Question: Say
'''
class Animal
{
public Animal()
{
Console.WriteLine("Animal constructor");
}
}
class Dog : Animal
{
public Dog()
{
Console.WriteLine("Dog constructor");
}
}
'''
Now the question is here if I write a code like this
'''
Animal A = new Animal();
'''
a Object is created in the heap and our referrence variable "A" point to that location in the heap.
Now If I write a code like this
'''
Animal B = new Dog();
'''
Then here how does the Referrence B point to the Object Dog?
I am stuck with visual illustration of this concept. many a time I read that "We have an object of type Animal, but it references an object of type Dog". But what does it really mean?
Any elaborate answer would be good. As I am learning few of the .net (OOPS) concept deeply.

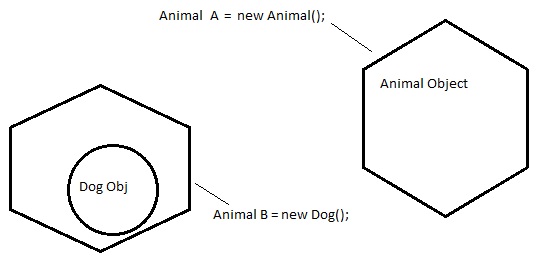
Answer: If you take a look at the classes (not their instances), then I would rather draw the picture like this:

Which means the 'Dog' class has usually more methods and properties than the 'Animal' class (for instance, a dog can 'bark' (method) and has four 'legs' (property)). And of course, additional memory has to be reserved when this class is instantiated. Imagine that the base classes methods and properties are created first, then the derived methods and properties are created in memory:
'''
class Dog : Animal
{
public Dog()
{
legs = 4;
Console.WriteLine("Dog constructor");
}
public int legs { get; private set; }
public void bark()
{
Console.WriteLine("grrrwoof!");
}
}
'''
If you instantiate a 'Dog' and assign it to an 'Animal' reference variable as you did, then this reference can only access the methods an 'Animal' has. Despite of this fact, the entire 'Dog' object is still kept in memory:
'''
Dog d = new Dog();
Animal a = (Animal)d;
'''
In other words, 'd' is able to do the following:
'''
Console.WriteLine(String.Format("Number of legs: {0}", d.legs.ToString()));
d.bark();
'''
but 'a' can't do that, because those "features" are not defined within the 'Animal' class.
What is now important to know is that not all kinds of casts are allowed. It is always allowed to cast from a 'Dog' to an 'Animal', because this is safe, but you can't cast an 'Animal' to a 'Dog' implicitly, so the follwing code throws an invalid cast exception:
'''
Dog dogRef2 = a; // not allowed
'''
If you know what you're doing (i.e. if you know for sure that 'a' contains an instance of 'Dog'), then you are allowed to cast explicitly as follows:
'''
Dog dogRef2 = (Dog)a; // allowed
'''
and you can access the properties and methods afterwards:
'''
dogRef2.bark(); // works
'''
This works, because the compiler and the runtime always store the methods and properties in the same structured way in memory and also create an internal descriptor to find it when it is referenced.
Note that this isn't always safe, for instance if you try the following:
'''
Animal a = new Animal();
Dog dogRef2 = (Dog)a; // Invalid cast exception
'''
Because 'new Animal()' hasn't created the method 'bark' and the property 'legs', it has just created an instance of 'Animal' (contains neither the property 'legs' nor the method 'bark').
If you want to find out more about the internal structure (how objects are created and stored), check out <URL>. Here is an example for a memory layout, taken from there:

You can see that <URL> are used to build up the chain from the base classes instance objects to the derived classes instance objects.